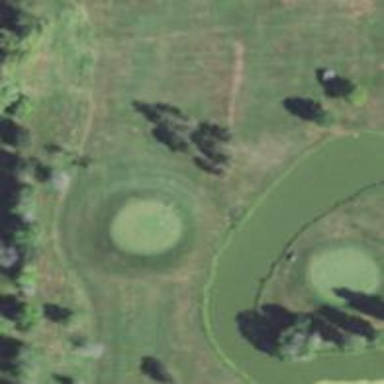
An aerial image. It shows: Golf hole.